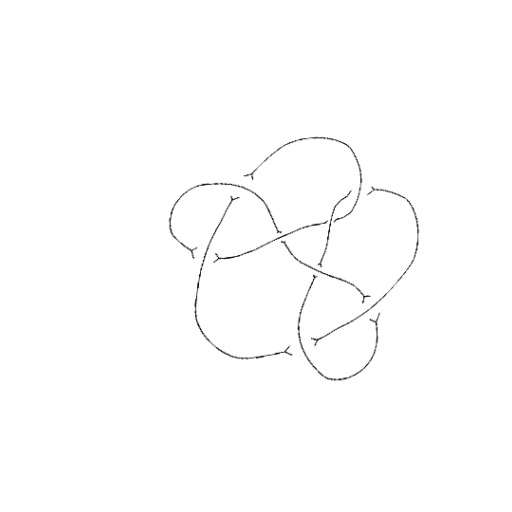
Crossing number: 8